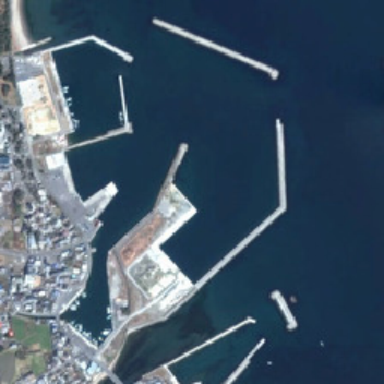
Port parked next to a variety of cars .